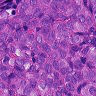
Metastatic tissue present: yes